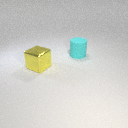
large yellow metal cube to the left of large cyan rubber cylinder